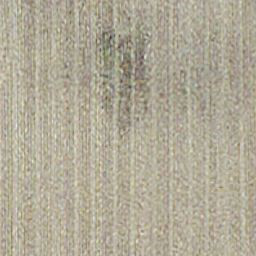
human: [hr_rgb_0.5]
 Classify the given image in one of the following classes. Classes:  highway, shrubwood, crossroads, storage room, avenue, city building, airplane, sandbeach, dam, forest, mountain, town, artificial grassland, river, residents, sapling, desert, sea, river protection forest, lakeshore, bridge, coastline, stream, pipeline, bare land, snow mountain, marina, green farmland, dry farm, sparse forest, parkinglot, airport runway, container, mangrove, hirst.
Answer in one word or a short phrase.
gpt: dry farm